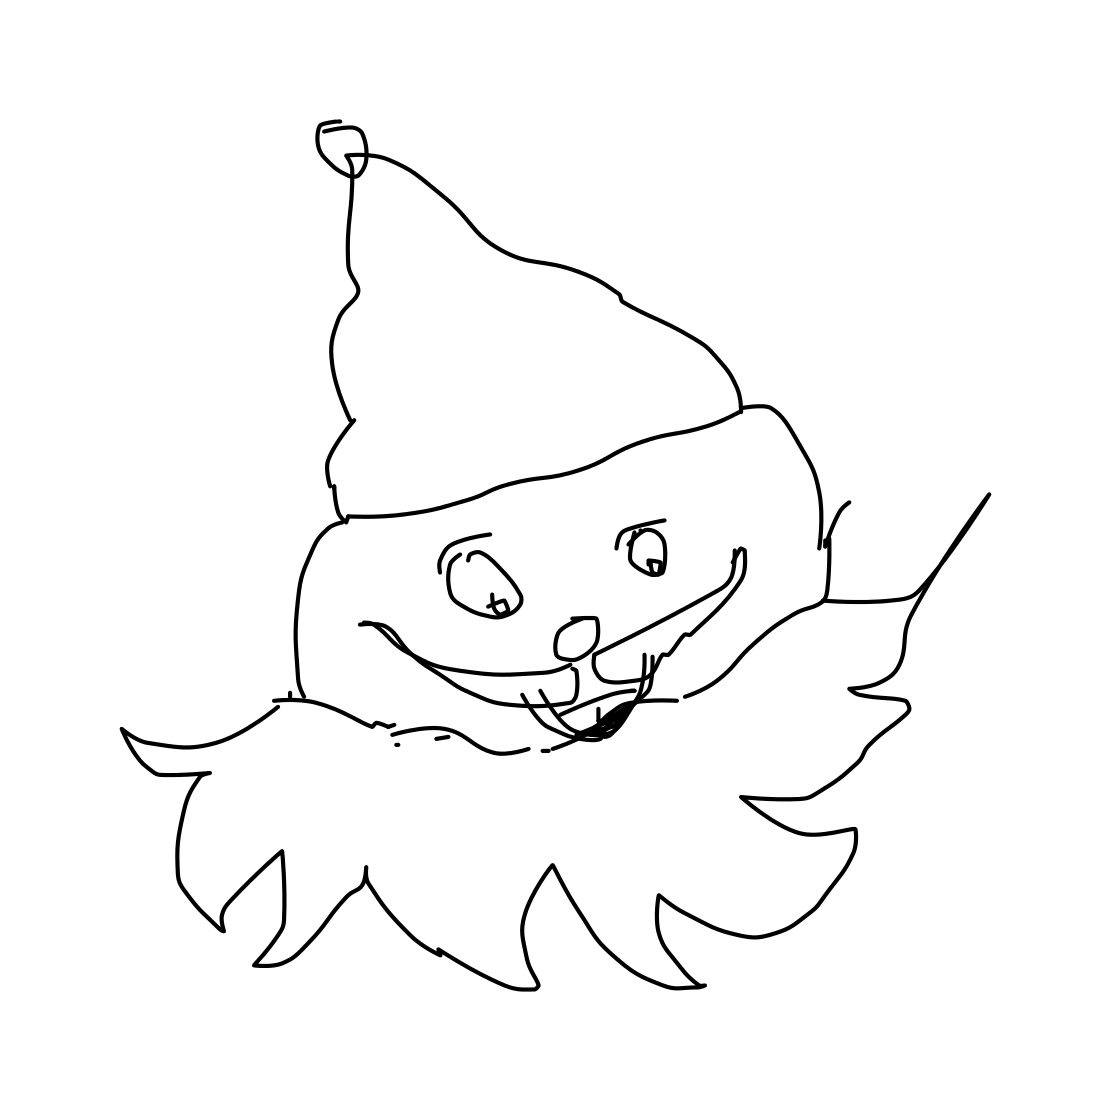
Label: santa claus